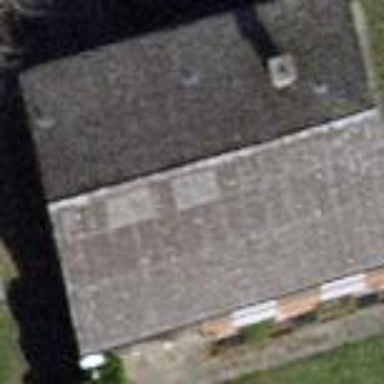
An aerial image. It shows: Building with tile roof.